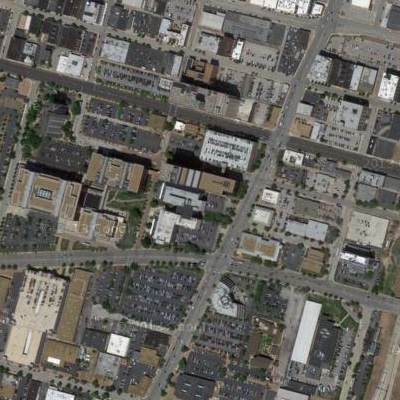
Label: Industry